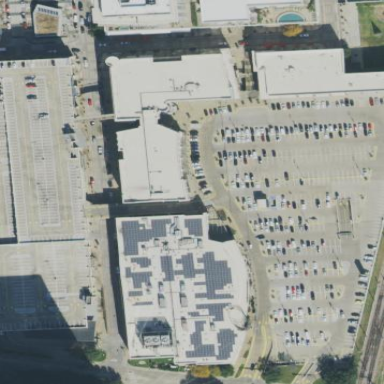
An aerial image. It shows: Multi-storey parking building.